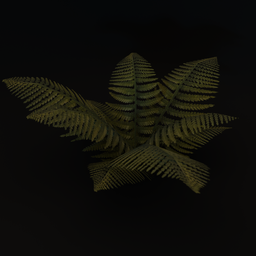
Label: nature